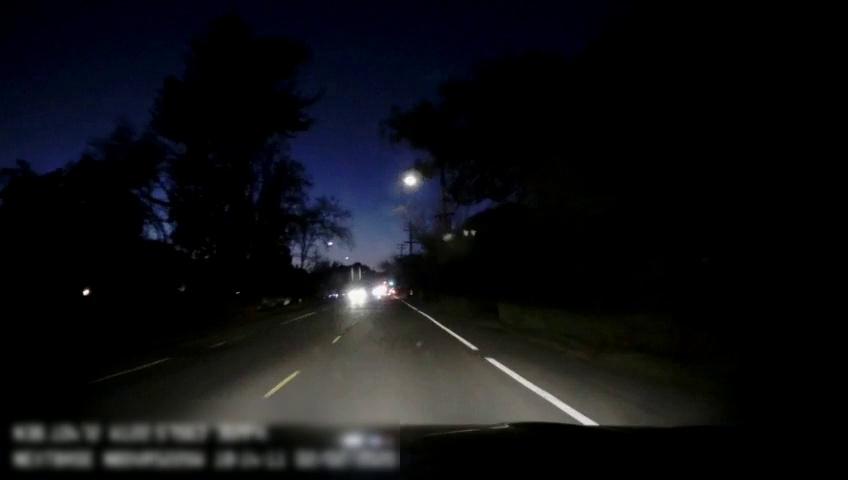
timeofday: Night
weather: Other
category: Drivable Space
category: Vehicles | Truck
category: Vehicles | SUV
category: Lanes | Current Lane
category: Lanes | Current Lane
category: Lanes | Opposite Lane